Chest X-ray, PA view. Patient: 67 years old, sex M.
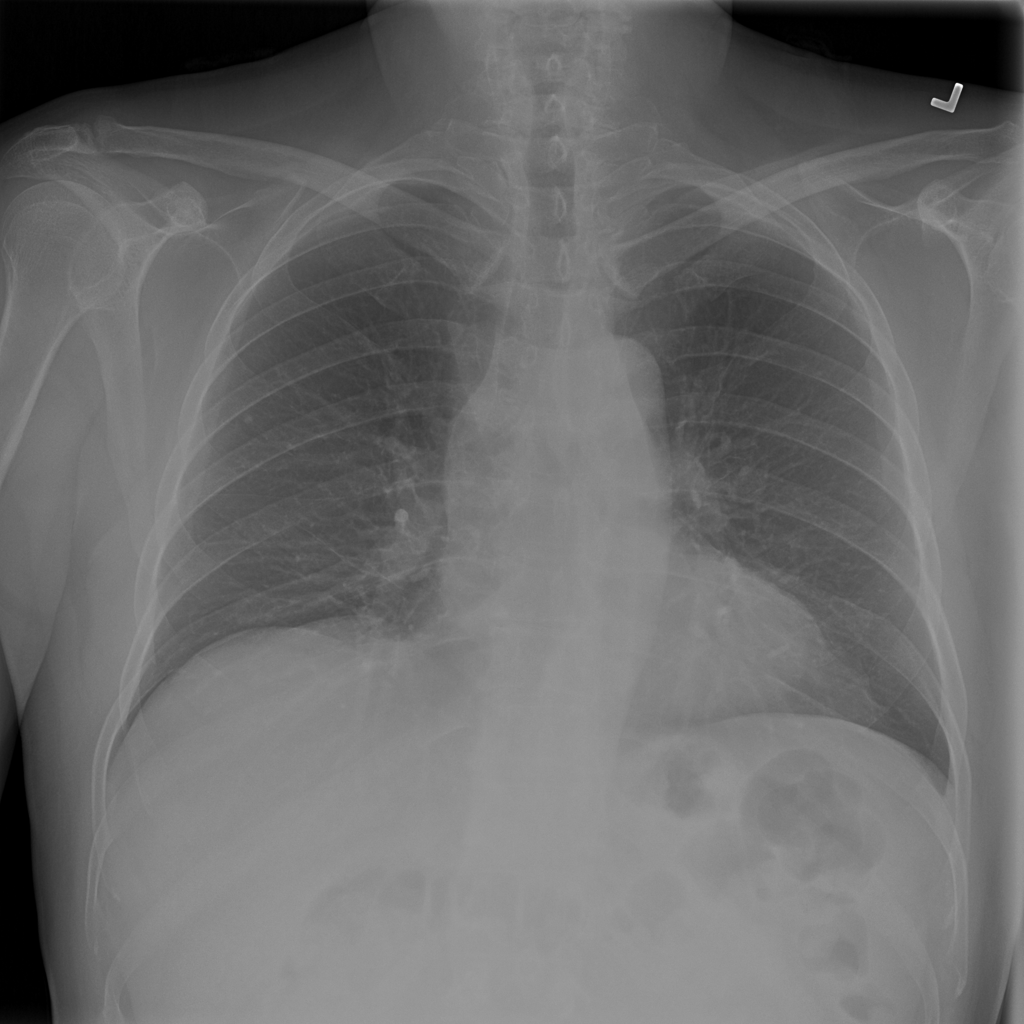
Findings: No Finding